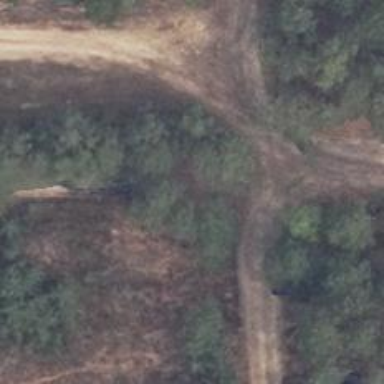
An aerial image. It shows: Sandy track road.